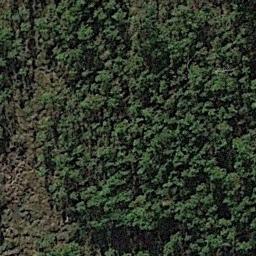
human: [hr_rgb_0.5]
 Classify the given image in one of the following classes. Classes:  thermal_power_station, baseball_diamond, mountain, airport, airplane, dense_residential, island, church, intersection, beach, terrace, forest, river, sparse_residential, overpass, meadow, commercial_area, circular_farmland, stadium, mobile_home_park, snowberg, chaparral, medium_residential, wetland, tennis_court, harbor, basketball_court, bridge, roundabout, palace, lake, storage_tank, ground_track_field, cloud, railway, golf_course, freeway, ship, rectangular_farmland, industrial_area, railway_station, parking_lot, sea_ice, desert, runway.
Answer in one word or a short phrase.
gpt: forest